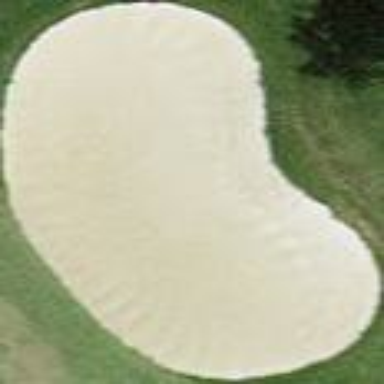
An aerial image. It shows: Bunker filled with sand on golf course.